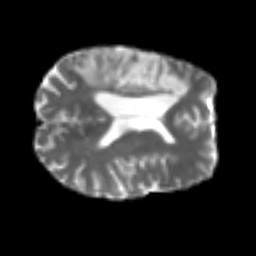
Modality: T2w
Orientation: axial
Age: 58
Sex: male
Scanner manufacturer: siemens
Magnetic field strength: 3 T
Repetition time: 4.987 s
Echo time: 0.0792 s